Current action and preconditions to check: trajectory_clear

Your task: For each precondition in the list above, predict whether it will hold at this action.

Consider the current scene as observed from the mobile robot's camera, and analyze the predicted future states of all dynamic agents (e.g., people, animals, vehicles, or any moving entities) within the NEXT SECOND.

IMPORTANT: Only answer "very likely" if you are absolutely certain—based on strong, clear evidence—that a dynamic agent will violate the precondition in the predicted future state. Do NOT answer "very likely" for unlikely, ambiguous, or low-probability risks.

Ask yourself for each precondition: Is there a high probability, with clear and convincing evidence, that the predicted future states of any dynamic agent will interfere with the predicted future state of the currently executing action within the NEXT SECOND, causing that precondition to fail?

Assess the risk level based on these predictions. Use "likely" or "very likely" if motions create a clear risk of interference.

Use "neutral" or "improbable" if agents are nearby but their predicted paths are clearly diverging or non-conflicting.

Failure Risk Categories: "very improbable", "improbable", "neutral", "likely", "very likely"

Answer Format: Output ONLY the probability_of_failure value from these categories: "very improbable", "improbable", "neutral", "likely", "very likely"

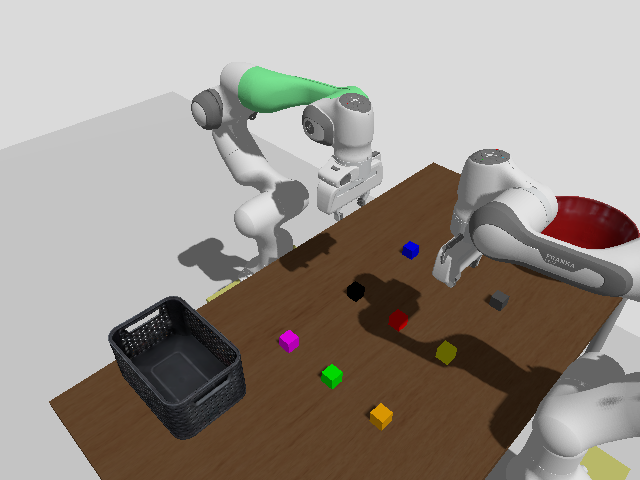

Answer: improbable